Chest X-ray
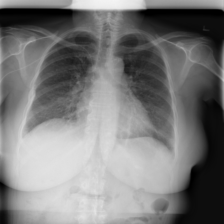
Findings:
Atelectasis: negative
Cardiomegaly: negative
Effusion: negative
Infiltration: positive
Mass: negative
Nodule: negative
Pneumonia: negative
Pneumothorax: negative
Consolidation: negative
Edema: negative
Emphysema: negative
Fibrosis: negative
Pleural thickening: negative
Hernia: negative